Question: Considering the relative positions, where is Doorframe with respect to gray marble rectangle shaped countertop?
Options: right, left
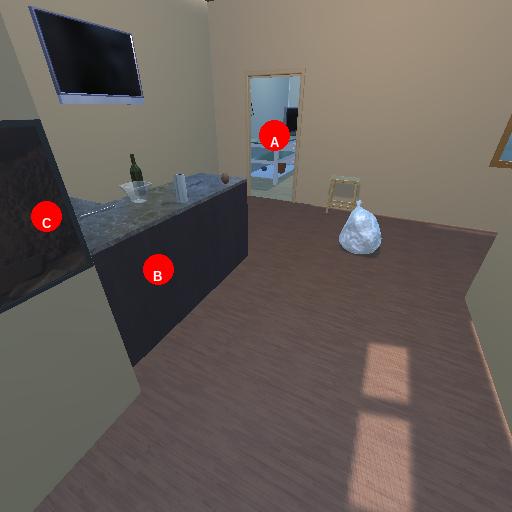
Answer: right